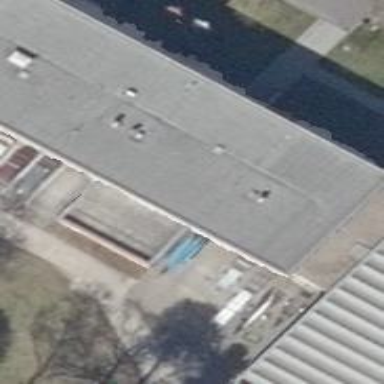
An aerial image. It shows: Commercial building.